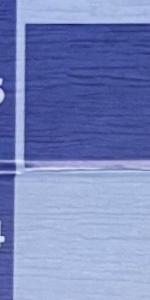
Label: Empty